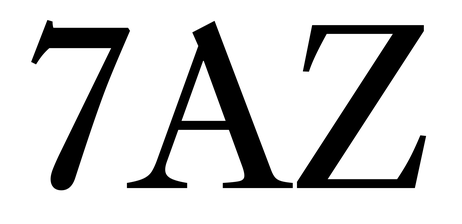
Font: LibreCaslonText_Regular